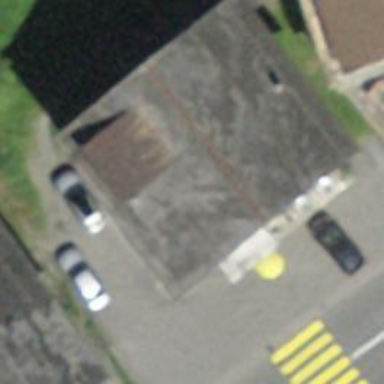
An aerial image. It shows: Restaurant.